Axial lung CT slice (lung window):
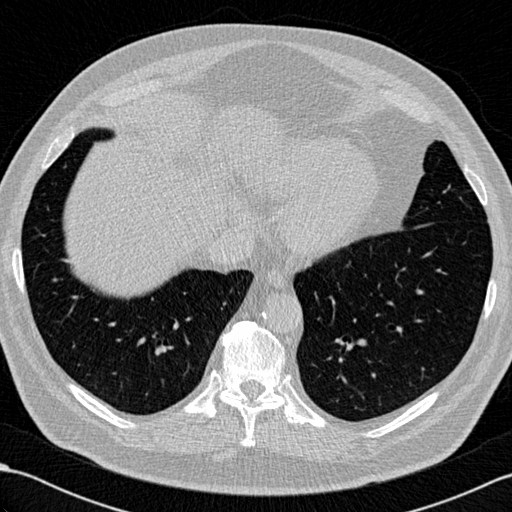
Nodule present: no